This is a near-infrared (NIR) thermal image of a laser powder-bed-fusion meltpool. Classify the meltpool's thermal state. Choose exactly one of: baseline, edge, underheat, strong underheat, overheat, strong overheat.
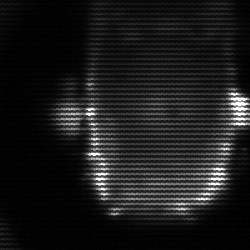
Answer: baseline